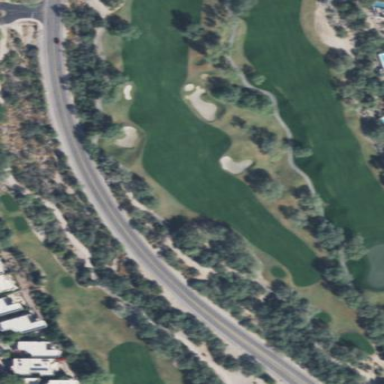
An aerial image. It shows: Grassy area designated as golf fairway.